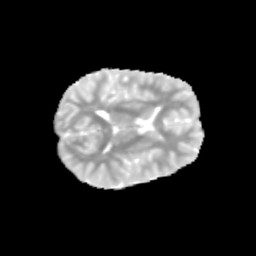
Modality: MD
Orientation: axial
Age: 9
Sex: female
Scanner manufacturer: siemens
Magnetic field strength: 3 T
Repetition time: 3.8 s
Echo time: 0.07 s